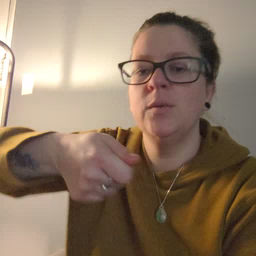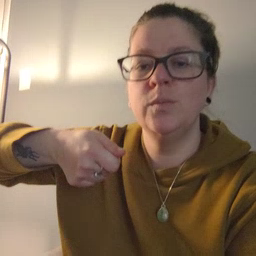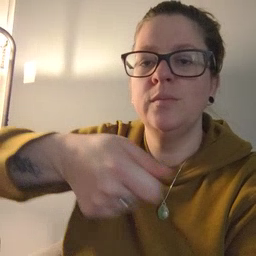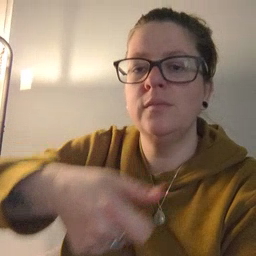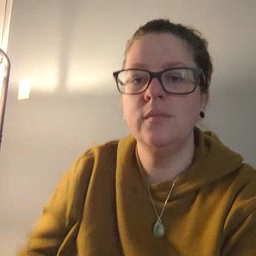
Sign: vacuum